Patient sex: M
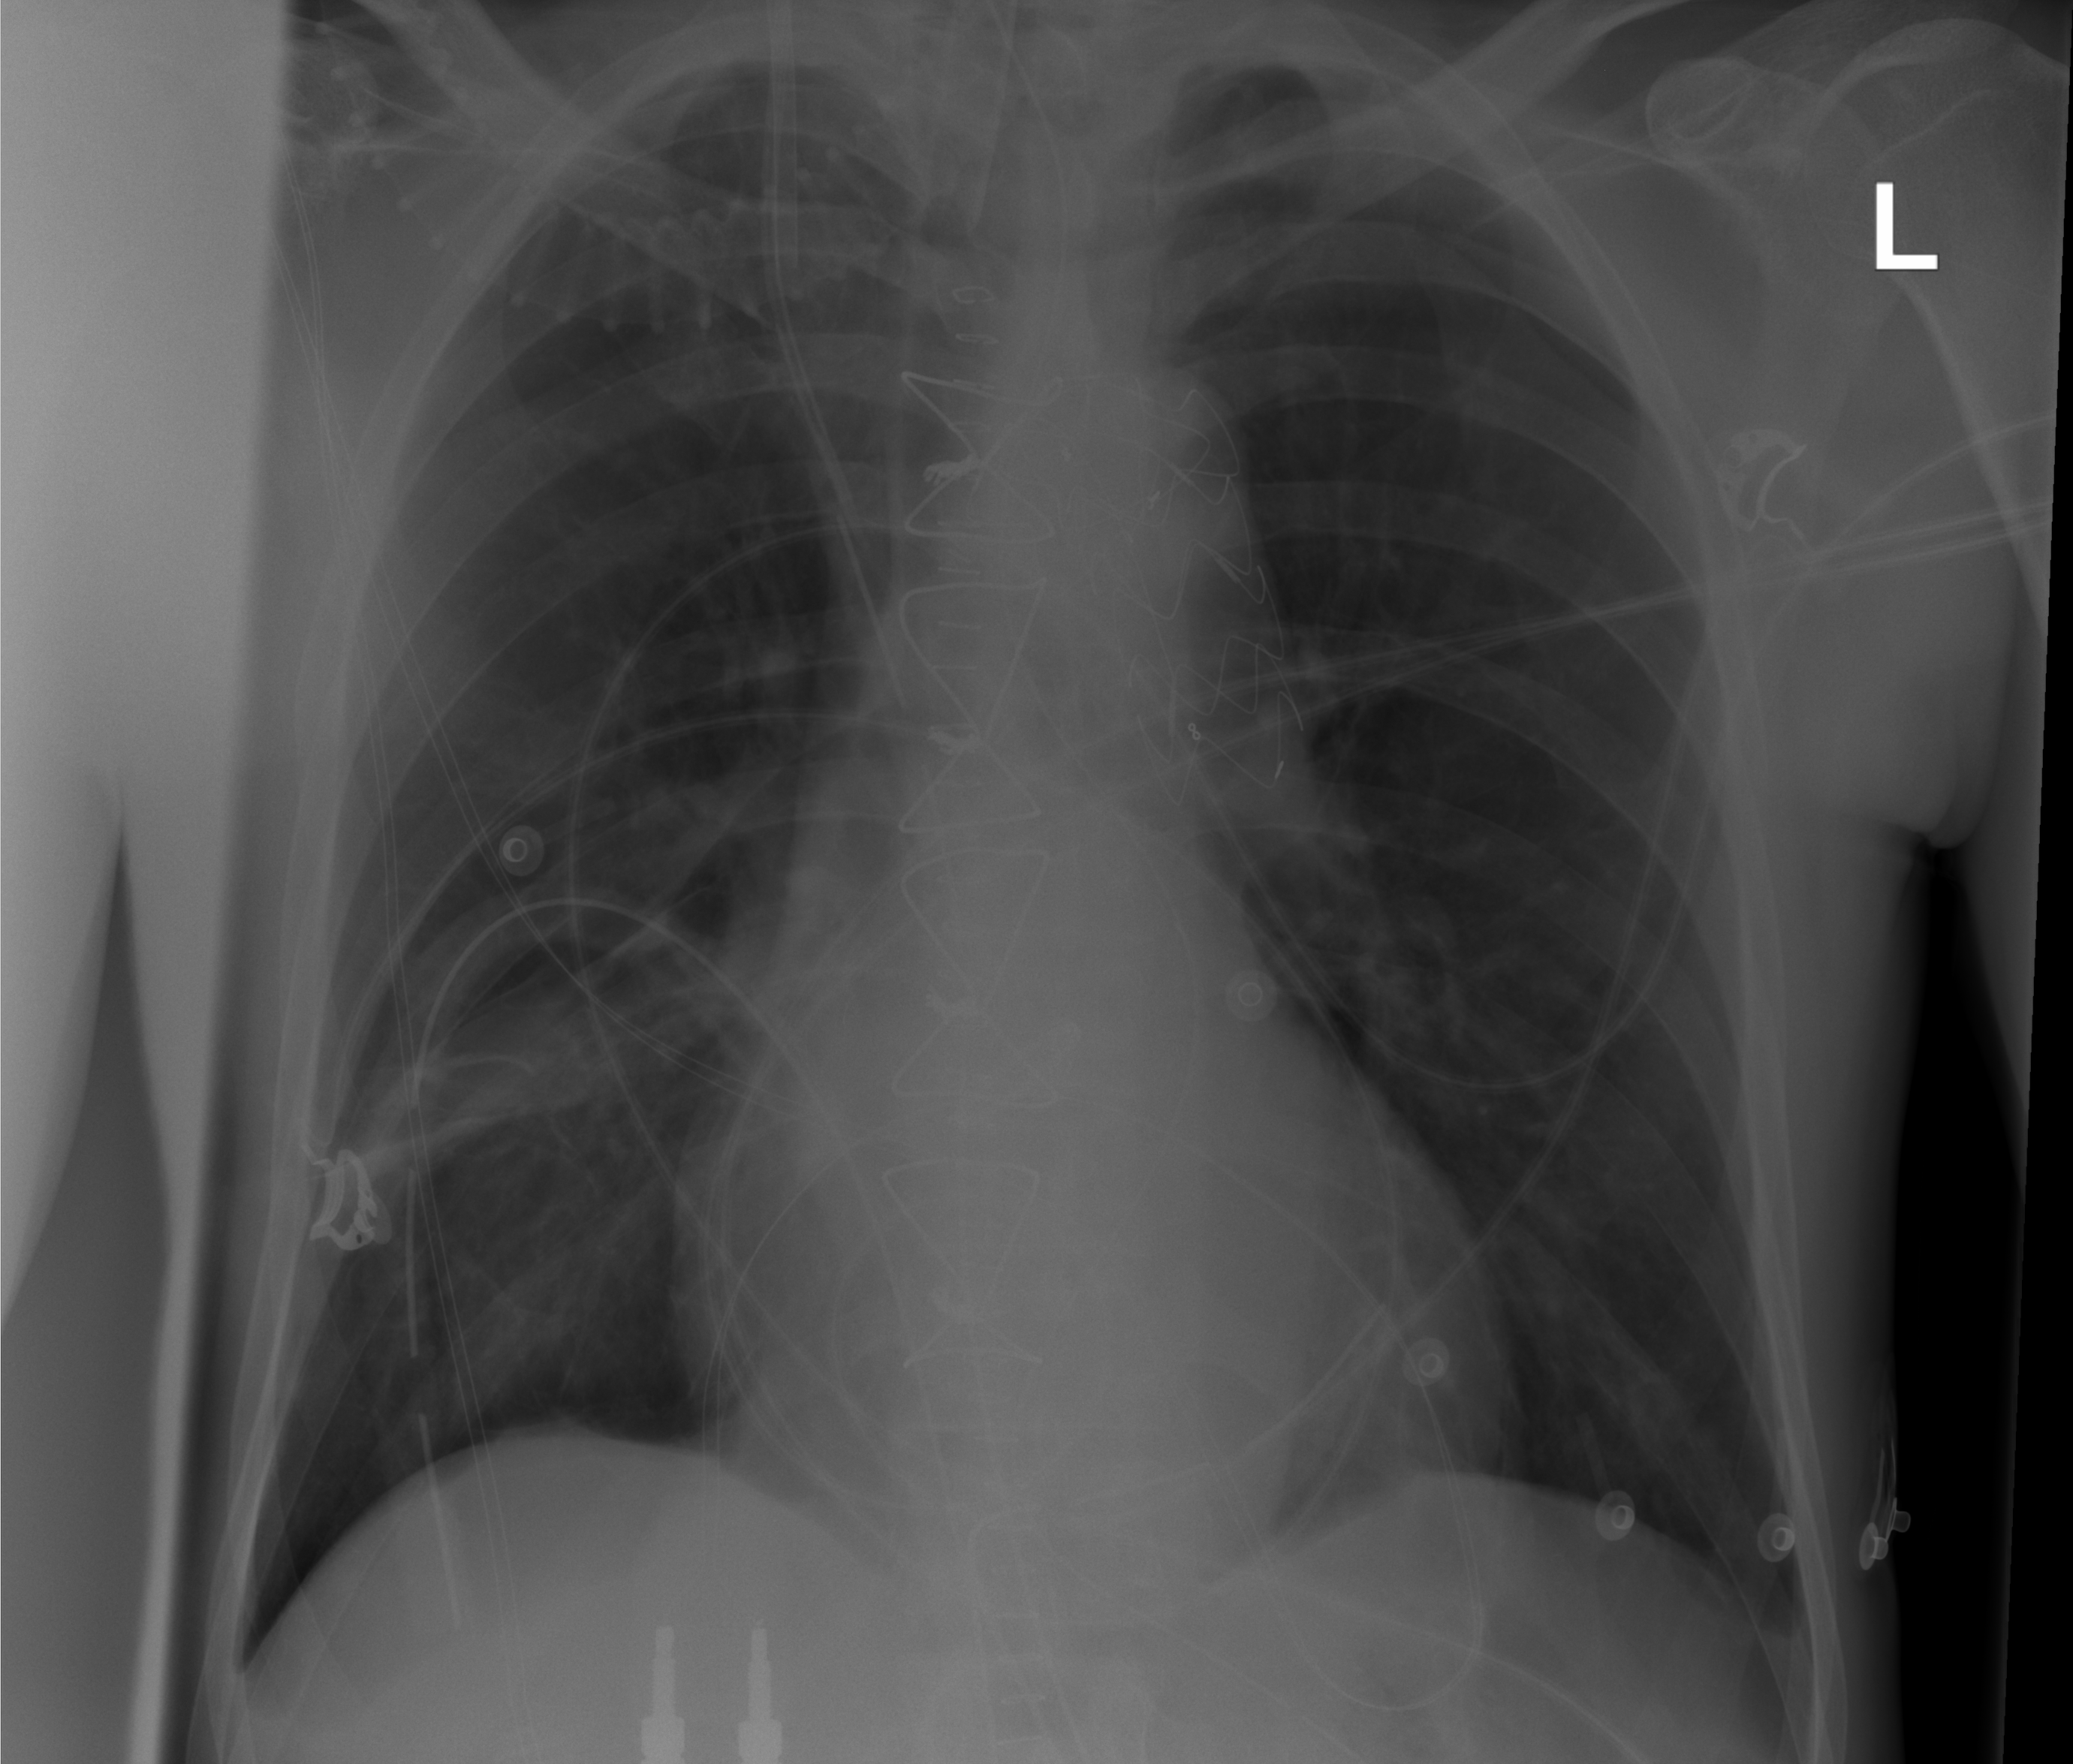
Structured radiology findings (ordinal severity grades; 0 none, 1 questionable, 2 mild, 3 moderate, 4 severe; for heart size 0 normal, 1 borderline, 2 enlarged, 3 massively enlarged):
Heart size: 0
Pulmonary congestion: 0
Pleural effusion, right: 0
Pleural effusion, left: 1
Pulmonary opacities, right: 0
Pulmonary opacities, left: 0
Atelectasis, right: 0
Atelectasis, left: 0